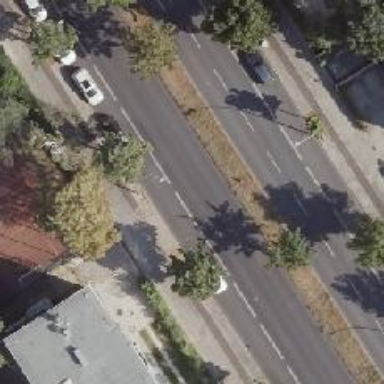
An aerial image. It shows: Secondary road with asphalt surface. It has cycle track on the right side and parking lane on the right side.